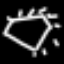
Label: diamond